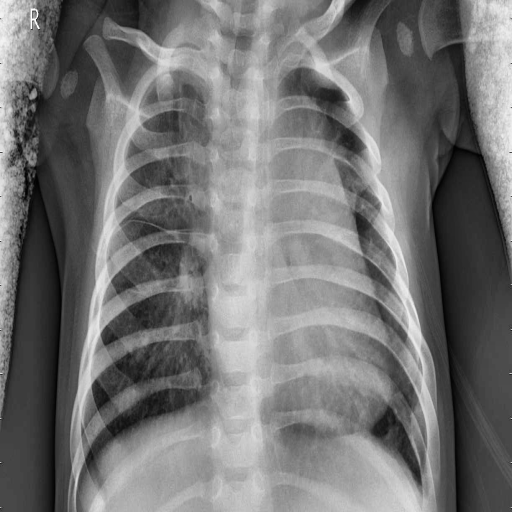
Finding: PNEUMONIA